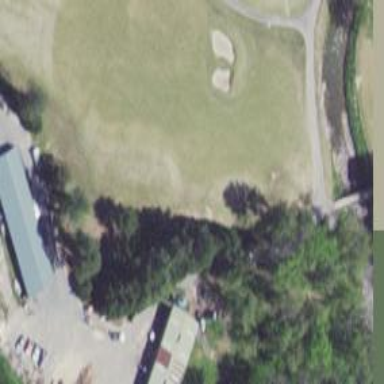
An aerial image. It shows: View of golf hole.